Interaction volume radius: 5 \u00c5
Interaction volume height: 15 \u00c5
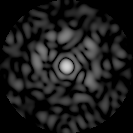
Disorder parameter: 0.6537